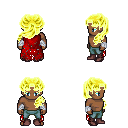
a pixel art fantasy rpg character, male body template, human, dark skin, red tattered cape, teal pants, gold princess hairstyle, white cloth bandages, maroon shoes, four views (front, back, left, right), 2x2 character sprite sheet, small pixel art, hard edges, no anti-aliasing